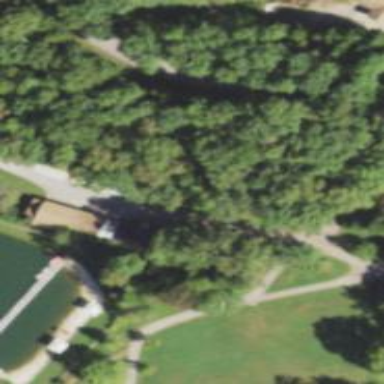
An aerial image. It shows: Path.